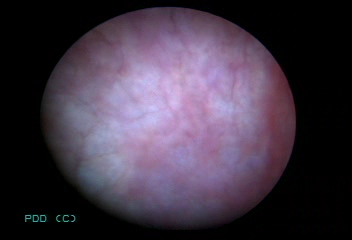
Modality: BLC
Class: Normal mucosa
Bladder cancer association: No